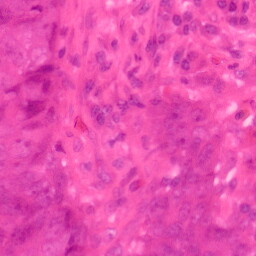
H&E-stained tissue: Colon